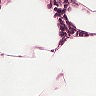
Metastatic tissue present: no